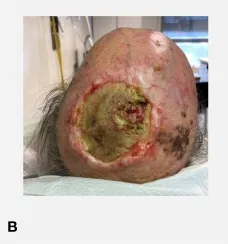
Case 1. Partial response at C23 of cemiplimab, and ,C4 of sonidegib.
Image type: medical_photograph (other_medical_photograph)